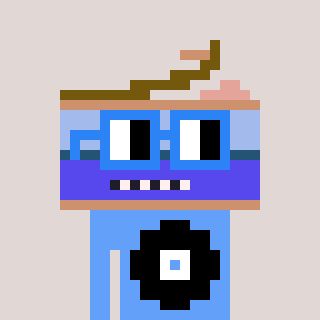
a pixel art character with square blue glasses, a canned ham-shaped head and a blue-colored body on a warm background